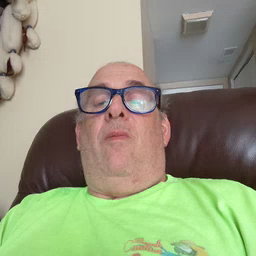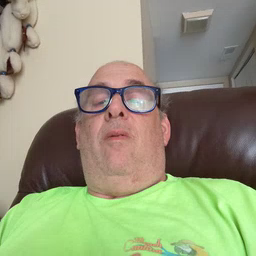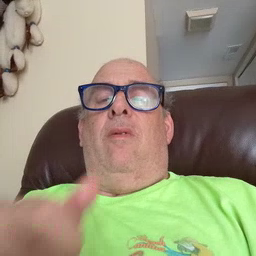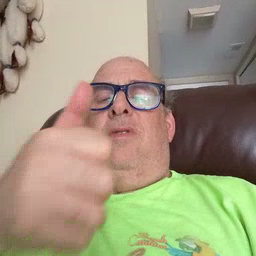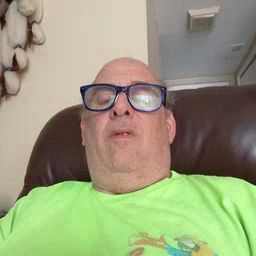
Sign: yourself